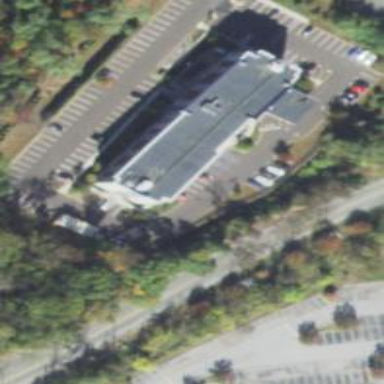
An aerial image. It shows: Hotel building.